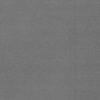
Label: dusty